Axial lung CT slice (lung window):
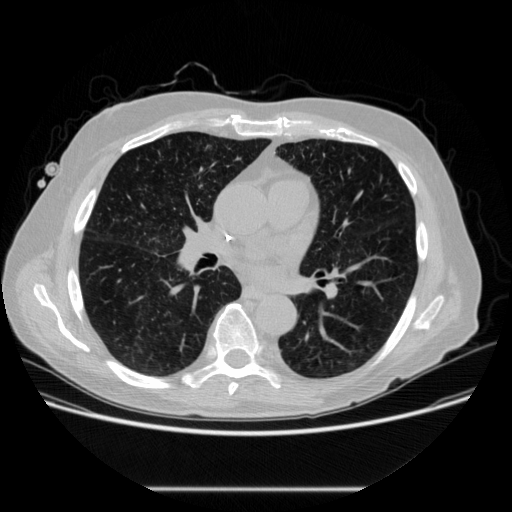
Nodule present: no